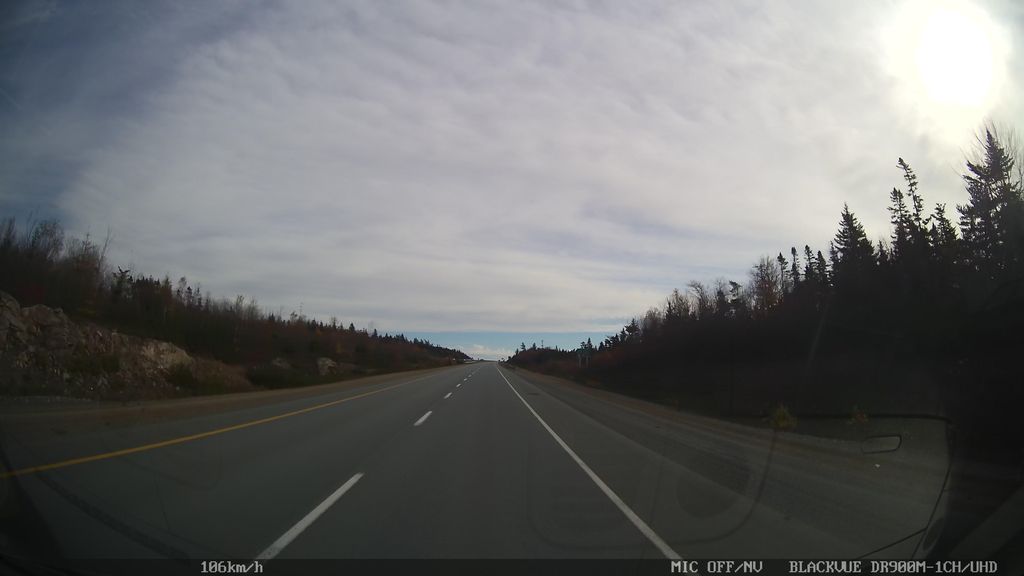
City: halifax